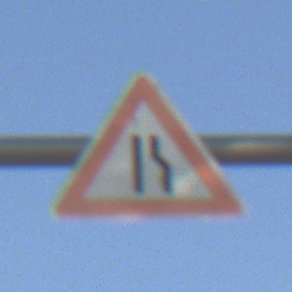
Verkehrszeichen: EinseitigVerengteFahrbahnRechts
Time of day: SunriseSunset
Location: Outdoor (Urban)
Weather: Clear
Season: NotSpecified
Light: Natural